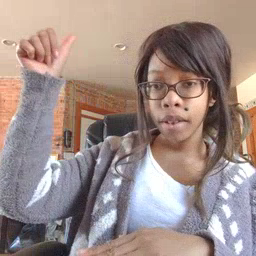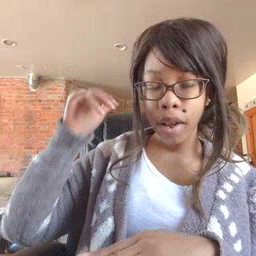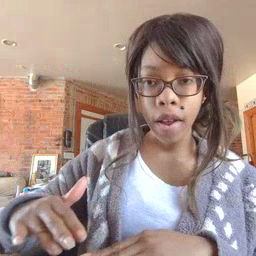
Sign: backyard